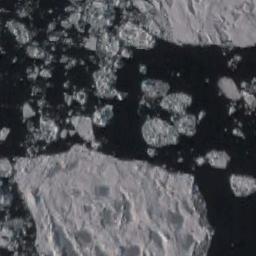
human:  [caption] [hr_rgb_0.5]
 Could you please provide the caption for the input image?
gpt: There is a big ice and many small ice on the deep blue sea .

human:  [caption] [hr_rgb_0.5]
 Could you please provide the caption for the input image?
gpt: Two large pieces of ice and many small pieces of ice floating around it float on the deep blue sea .

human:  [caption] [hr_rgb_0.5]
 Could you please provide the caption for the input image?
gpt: There are sea ice of different shapes and sizes .

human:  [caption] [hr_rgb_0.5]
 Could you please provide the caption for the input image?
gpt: A lot of small pieces of sea ice floats between two large pieces of sea ice .

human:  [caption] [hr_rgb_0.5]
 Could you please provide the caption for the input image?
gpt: There are some smaller pieces of sea ice beside the bigger one .